Interaction volume radius: 5 \u00c5
Interaction volume height: 15 \u00c5
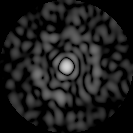
Disorder parameter: 0.8316